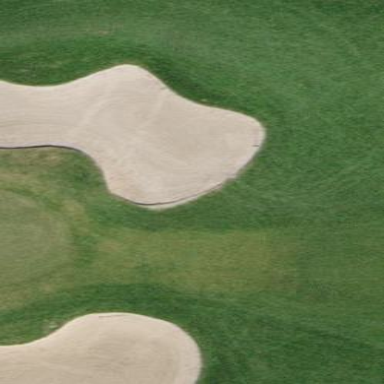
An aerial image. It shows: Golf bunker filled with natural sand.